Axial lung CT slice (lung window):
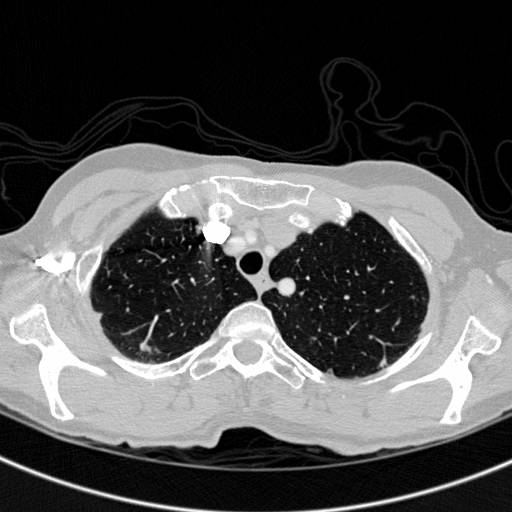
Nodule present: no